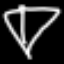
Label: diamond